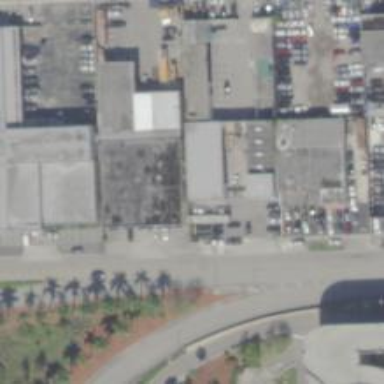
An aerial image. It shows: Car rental facility.